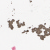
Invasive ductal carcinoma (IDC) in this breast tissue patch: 0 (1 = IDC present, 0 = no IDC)